Chest X-ray:
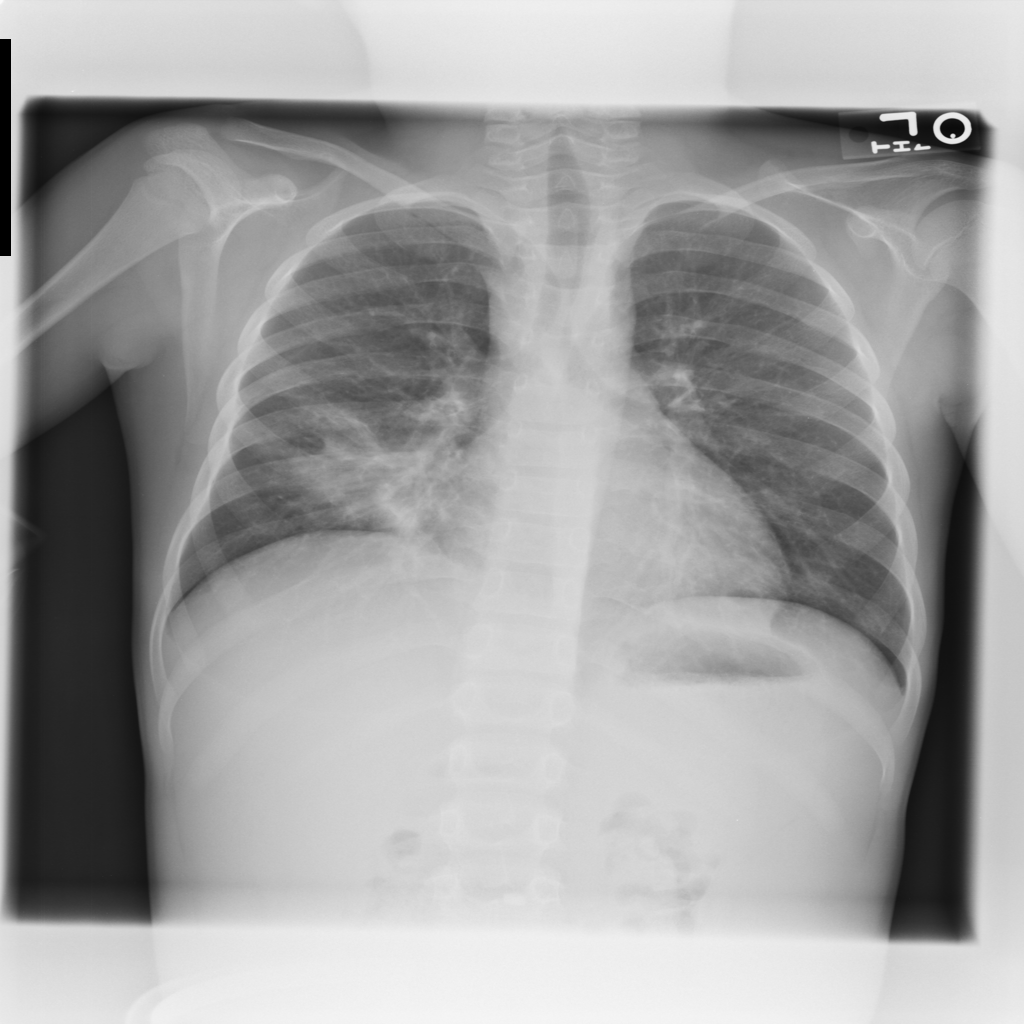
Findings: Consolidation
No abnormal finding: no